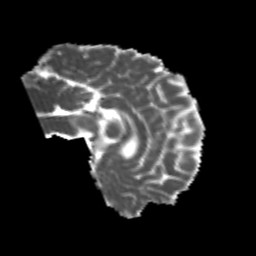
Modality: MD
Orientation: sagittal
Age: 26
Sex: male
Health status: healthy
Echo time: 0.074 s